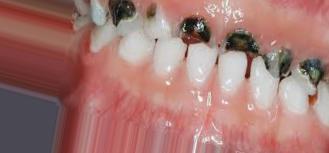
Condition: Caries